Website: crate-barrel
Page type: billing-address
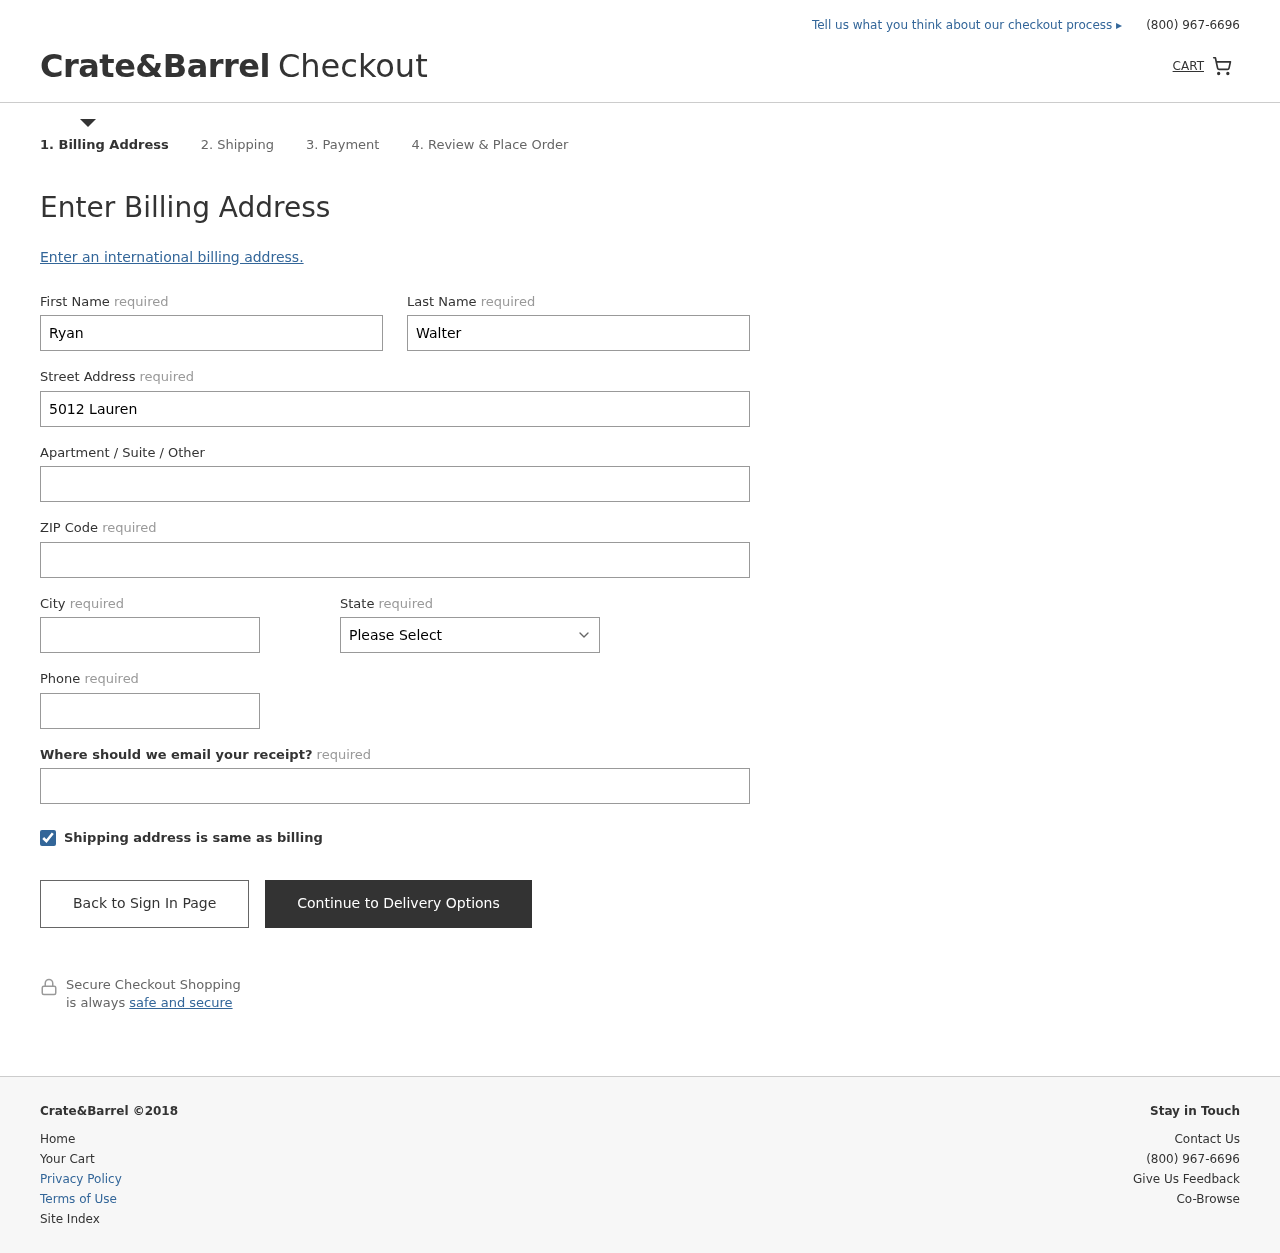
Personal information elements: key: PII_STATE
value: Nebraska
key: PII_FIRSTNAME
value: Ryan
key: PII_LASTNAME
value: Walter
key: PII_STREET
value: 5012 Lauren Mount Suite 212
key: PII_POSTCODE
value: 36394
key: PII_CITY
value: East Melissafort
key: PII_PHONE
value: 9949467959
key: PII_EMAIL
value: rwalter@yahoo.com